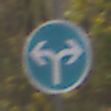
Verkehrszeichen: VorgeschriebeneFahrtrichtungRechtsOderLinks
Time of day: MorningAfternoon
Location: Outdoor (Nature)
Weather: Overcast
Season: Autumn
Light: Natural